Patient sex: M
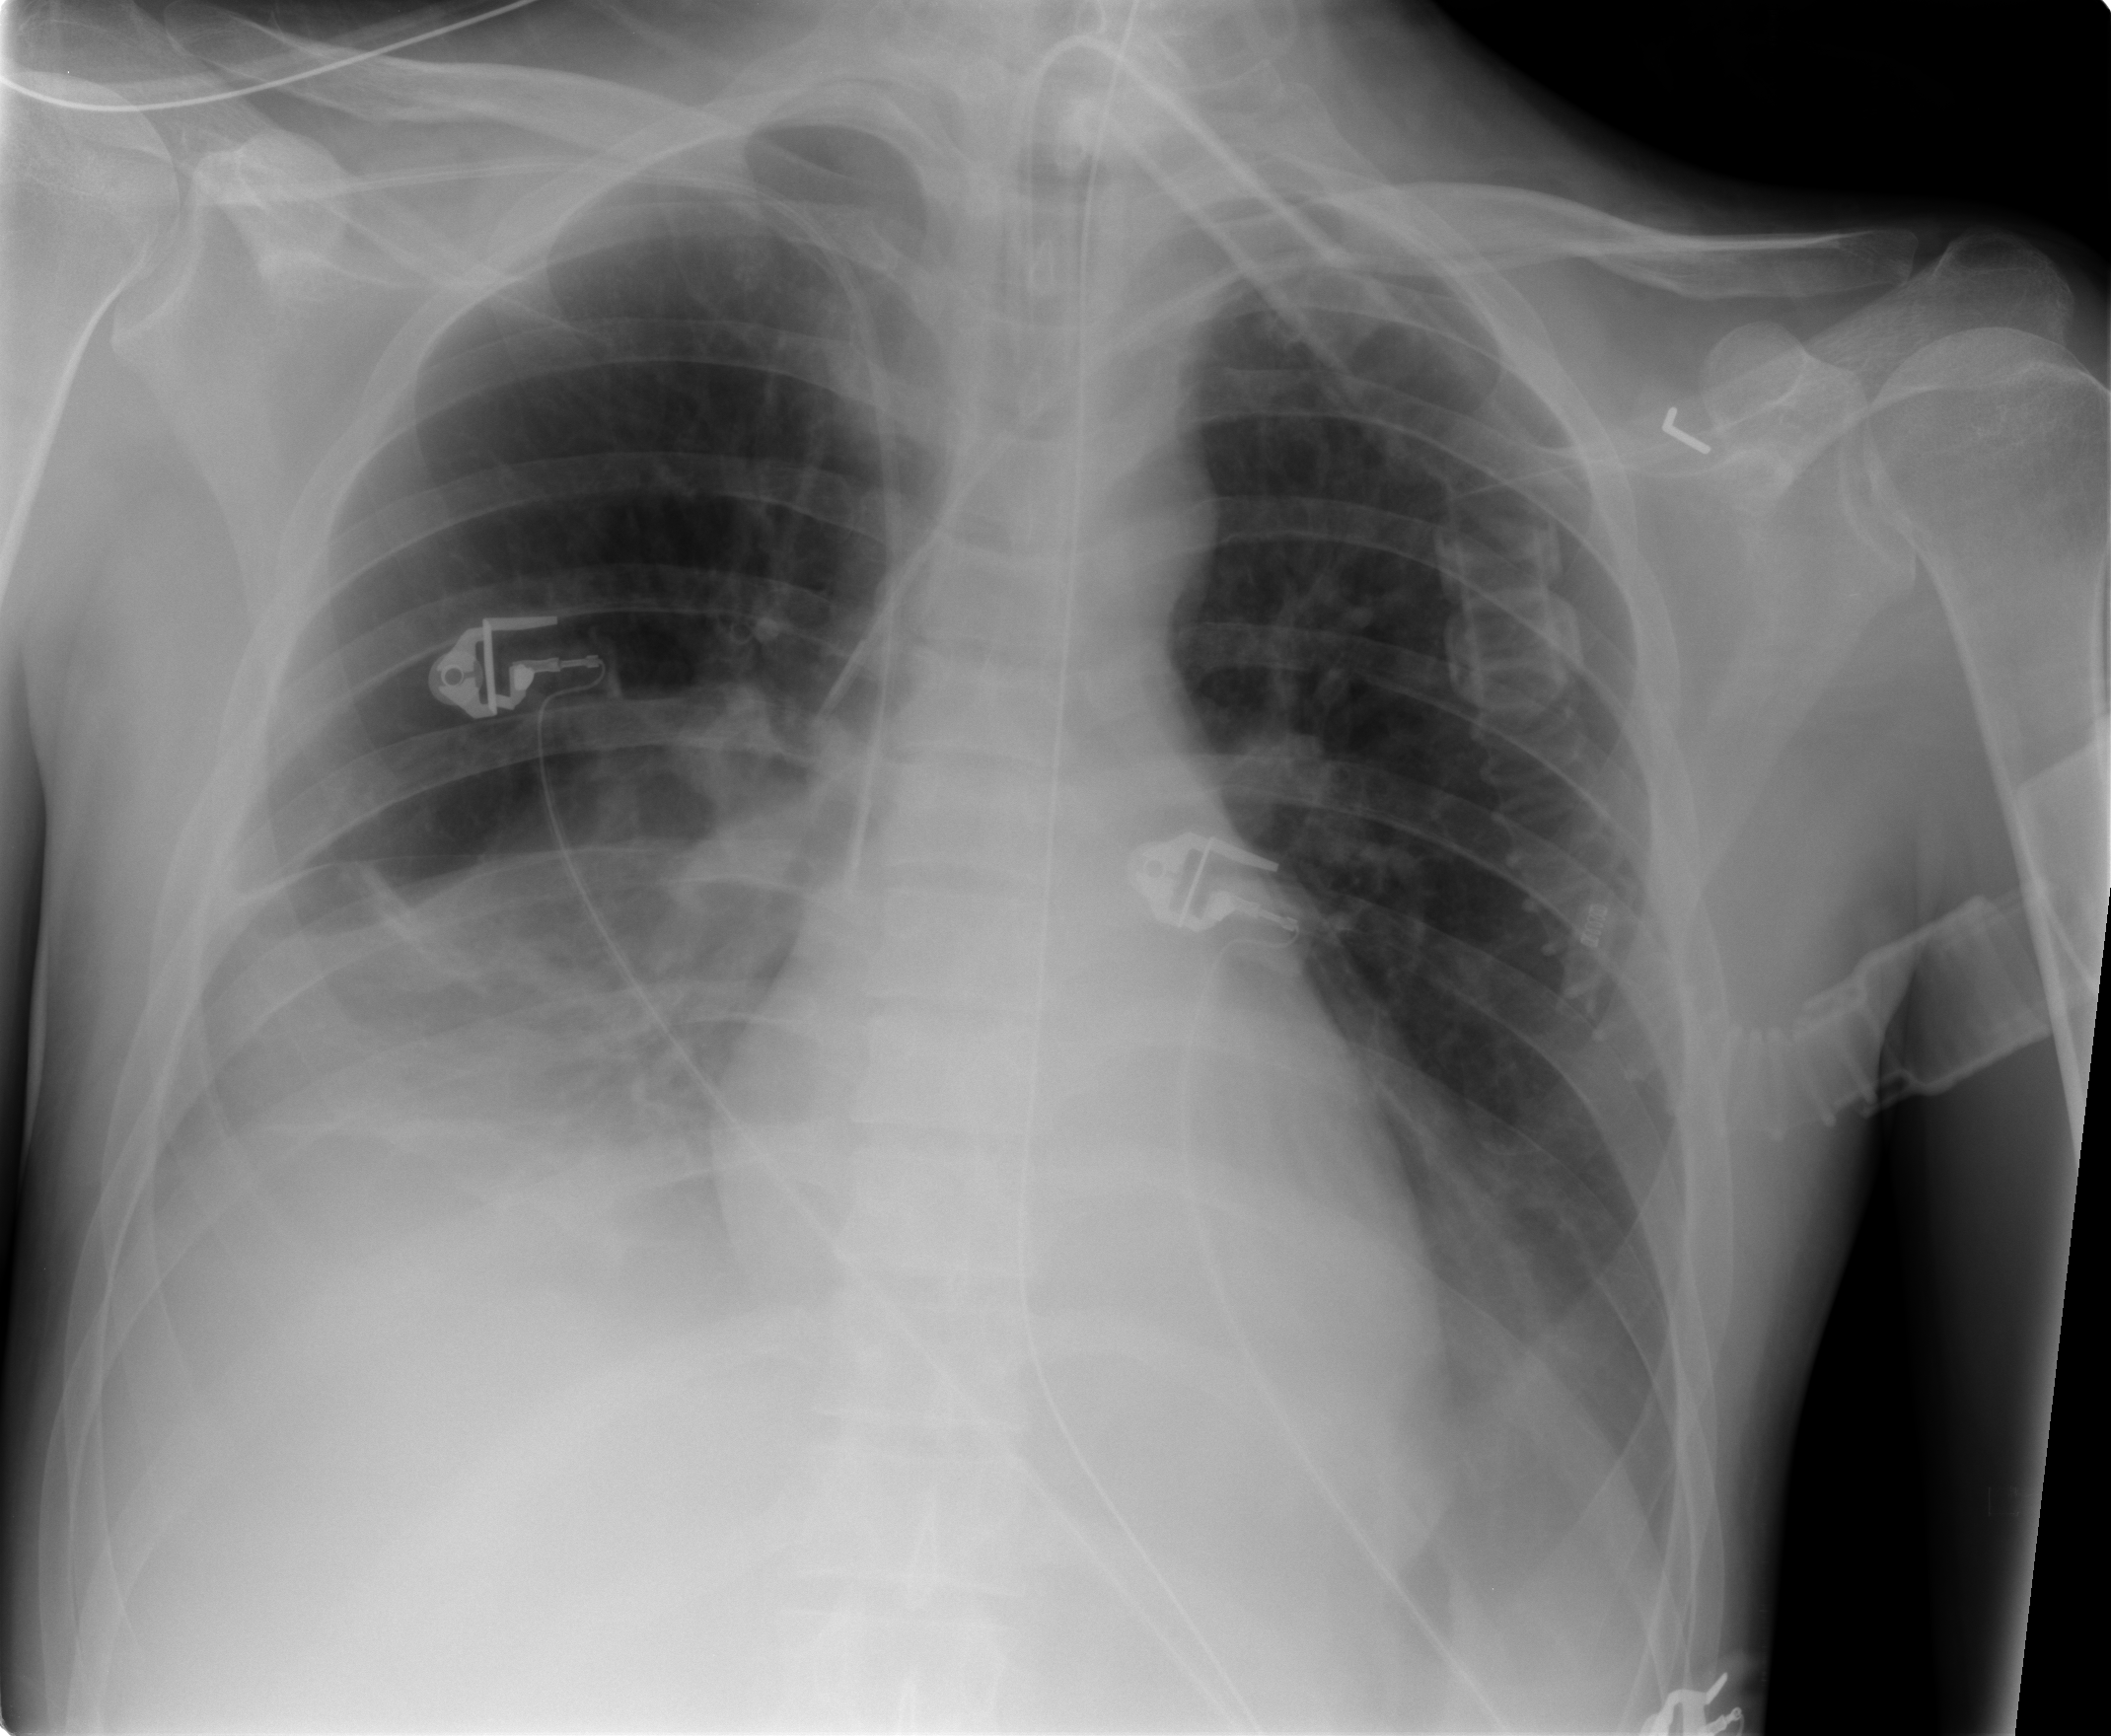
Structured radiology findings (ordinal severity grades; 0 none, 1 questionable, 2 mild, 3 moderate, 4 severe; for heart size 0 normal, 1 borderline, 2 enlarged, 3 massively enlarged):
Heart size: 0
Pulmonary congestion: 0
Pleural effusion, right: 3
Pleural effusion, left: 2
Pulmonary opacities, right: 1
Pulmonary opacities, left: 0
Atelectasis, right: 2
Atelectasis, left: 2